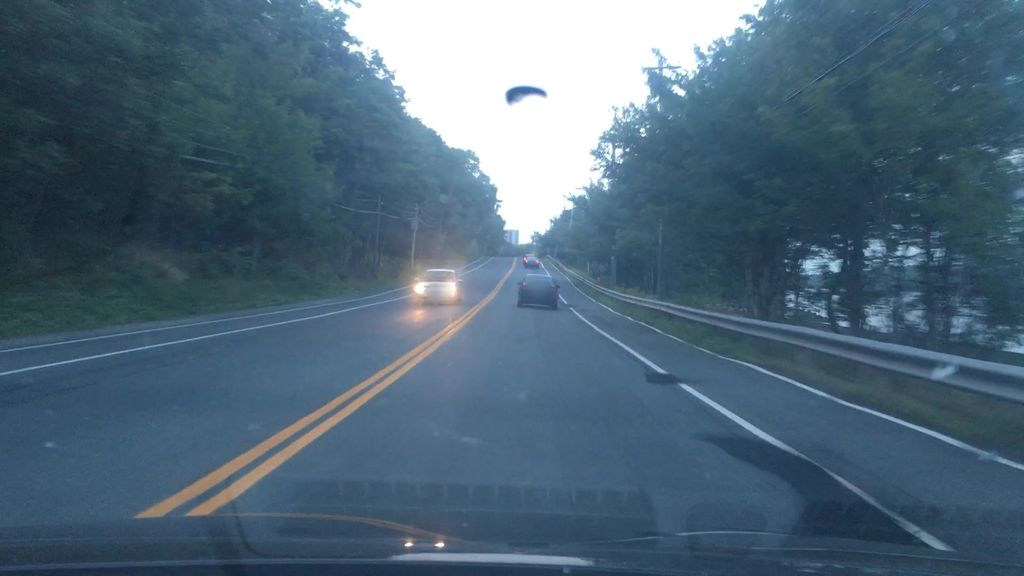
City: halifax